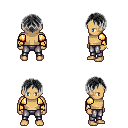
a pixel art fantasy rpg character, male body template, human, tanned skin, gold arm armor, metal pants, gray parted hairstyle, bracelets, four views (front, back, left, right), 2x2 character sprite sheet, small pixel art, hard edges, no anti-aliasing